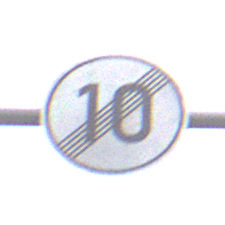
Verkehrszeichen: EndeGeschwindigkeit10
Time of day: Midday
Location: Outdoor (Nature)
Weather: Overcast
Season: NotSpecified
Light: Natural